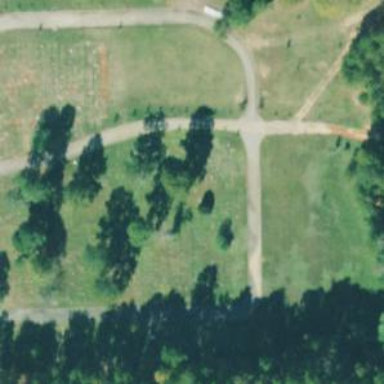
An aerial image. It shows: Cemetery.